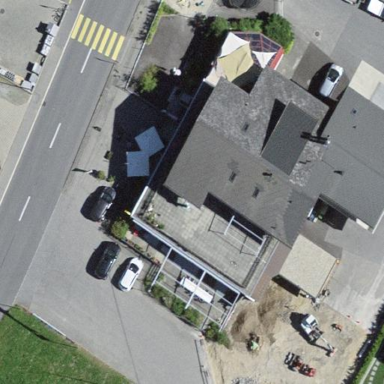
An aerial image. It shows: Building that houses restaurant.